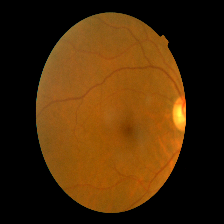
Diabetic retinopathy grade: Mild